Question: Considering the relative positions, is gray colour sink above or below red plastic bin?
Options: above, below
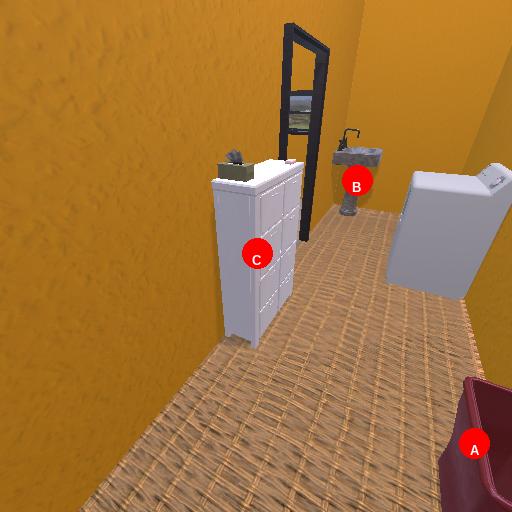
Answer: above